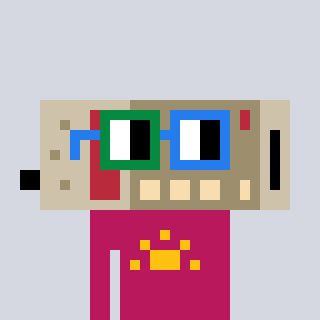
a pixel art character with square green and blue glasses, a cordless phone-shaped head and a darkpink-colored body on a cool background